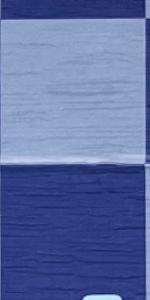
Label: Empty